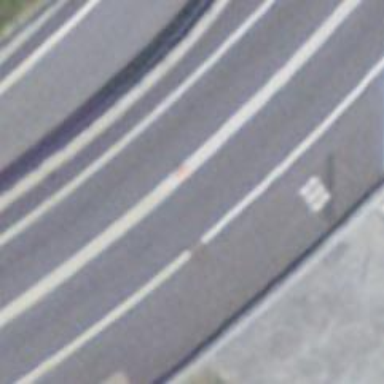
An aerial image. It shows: Asphalt motorway of trunk classification.